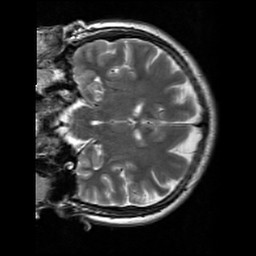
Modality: T2w
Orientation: coronal
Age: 28
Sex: male
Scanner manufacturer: siemens
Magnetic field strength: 3 T
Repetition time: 7 s
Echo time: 0.09 s